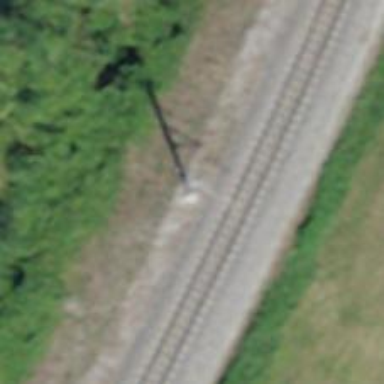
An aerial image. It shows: Catenary mast for power lines.